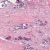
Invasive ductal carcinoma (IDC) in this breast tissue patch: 1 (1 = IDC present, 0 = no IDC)